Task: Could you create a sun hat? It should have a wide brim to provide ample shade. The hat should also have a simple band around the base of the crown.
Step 127:
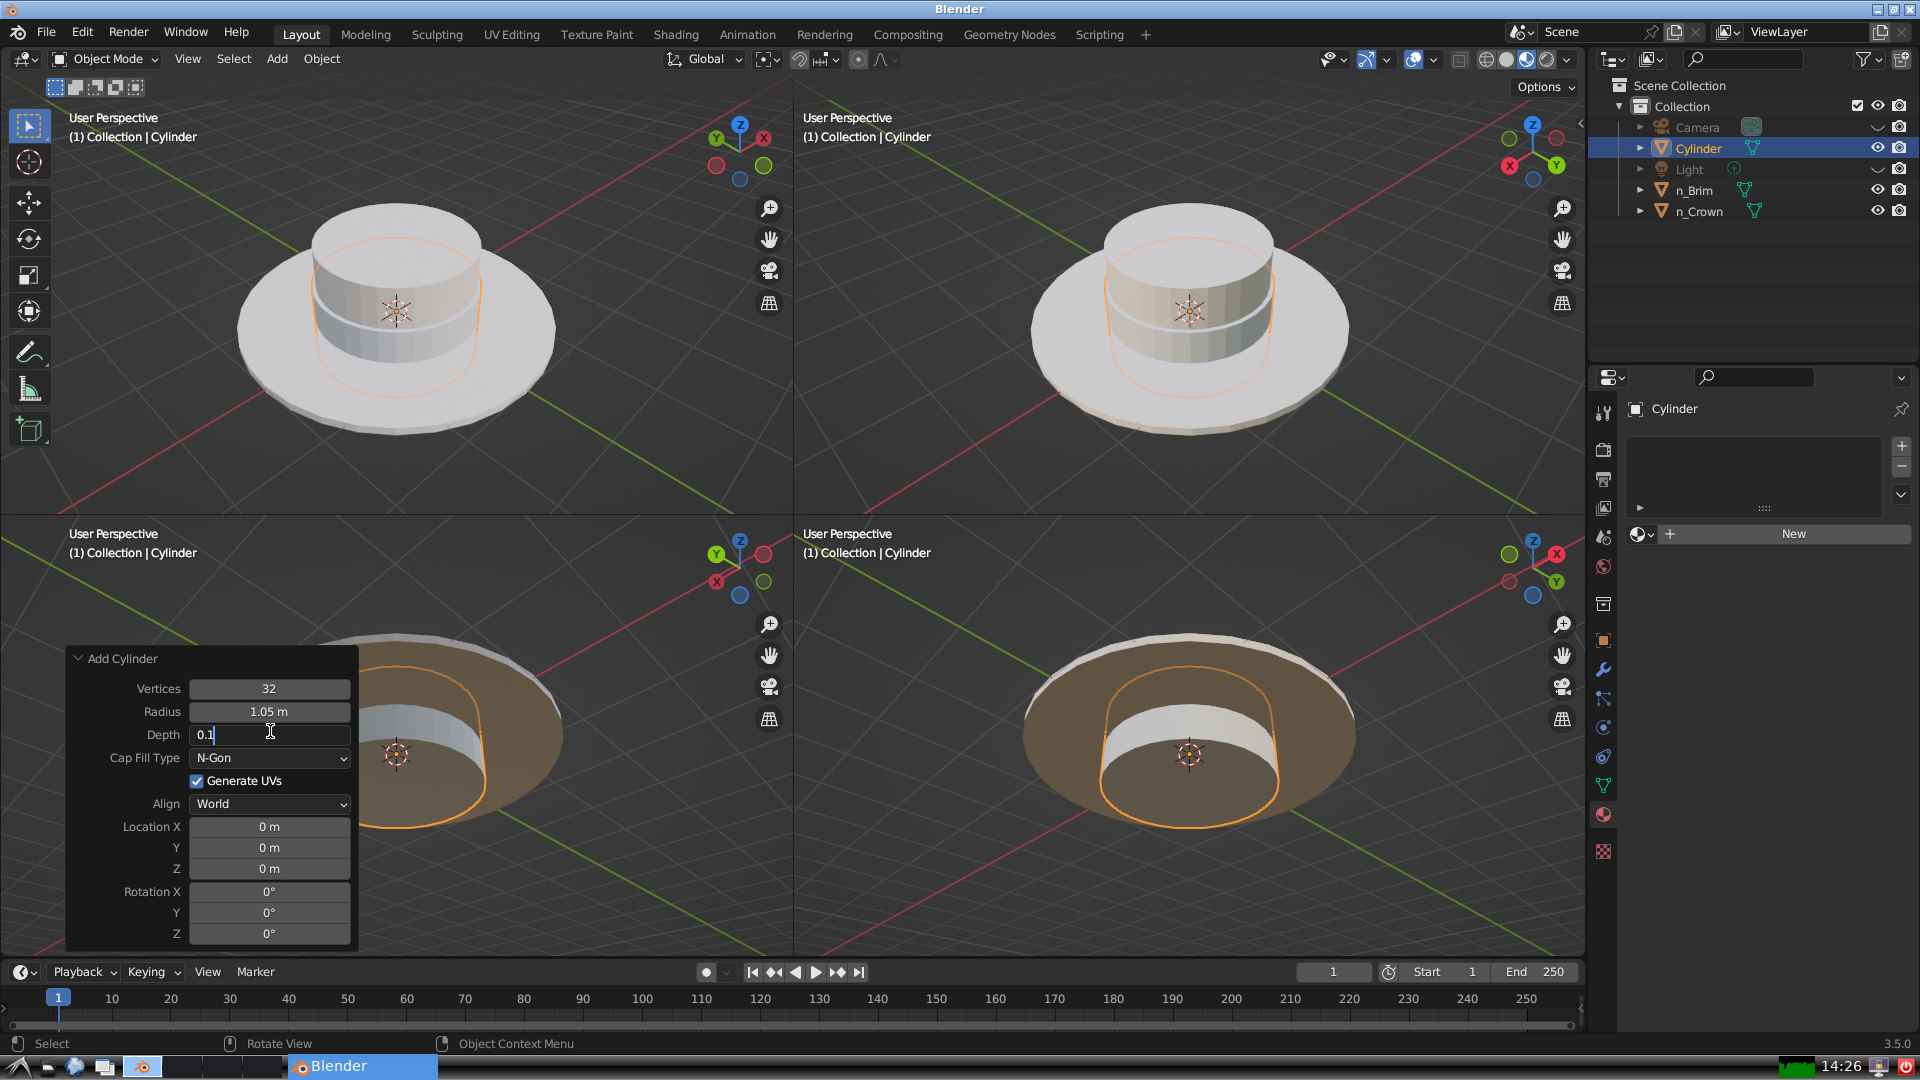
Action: {"key_press": ['Return']}